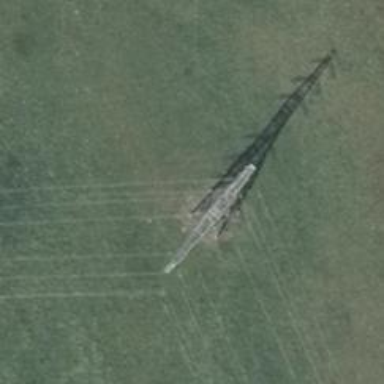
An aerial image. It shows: Power tower.